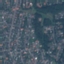
Label: Residential